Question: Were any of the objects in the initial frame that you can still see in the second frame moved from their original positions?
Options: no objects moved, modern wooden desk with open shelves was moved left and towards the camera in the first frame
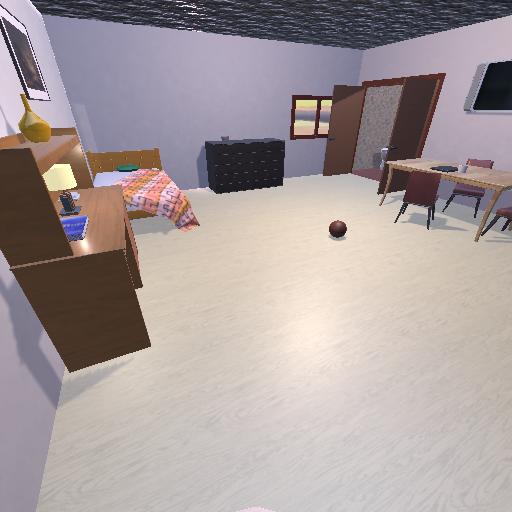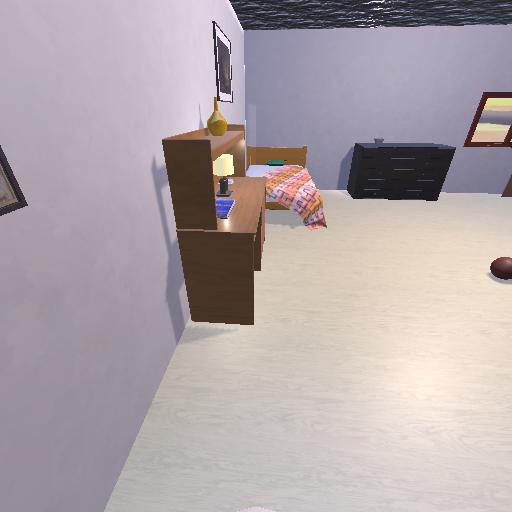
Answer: no objects moved